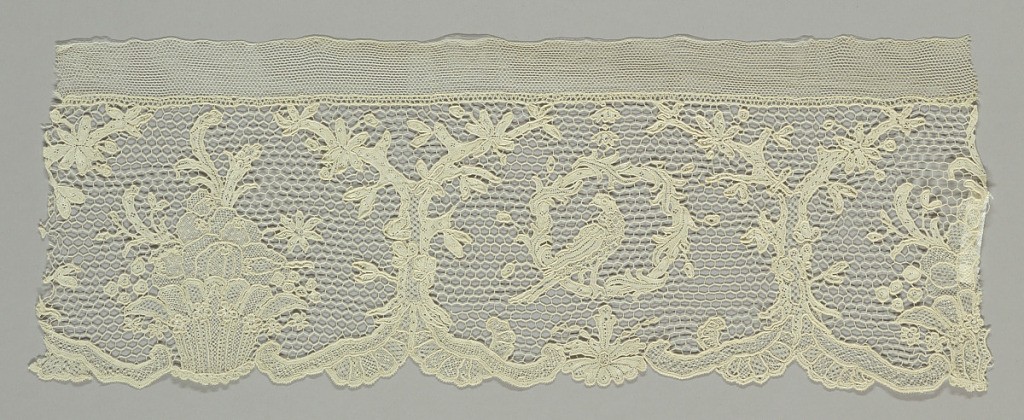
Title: Fragment
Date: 18th century
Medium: linen Technique: needle lace with 6-sided reworked ground
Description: Repeat of a basket of frruit alternating with a bird perched in a wreath.